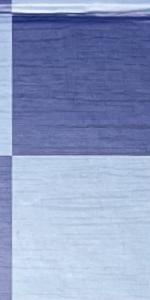
Label: Empty